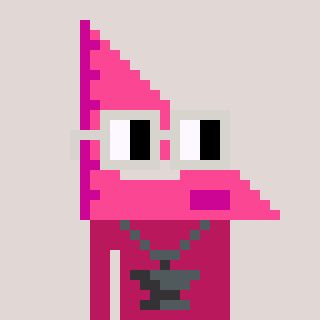
a pixel art character with square light gray glasses, a squadron ruler-shaped head and a darkpink-colored body on a warm background